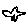
Label: star